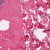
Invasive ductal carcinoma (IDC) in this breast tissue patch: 0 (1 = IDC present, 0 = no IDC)